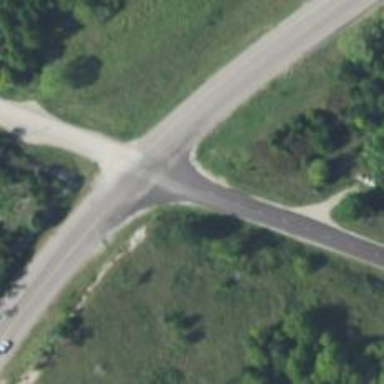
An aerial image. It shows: Road with stop sign.